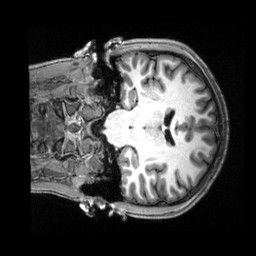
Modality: T1w
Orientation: coronal
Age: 20
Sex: female
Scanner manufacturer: siemens
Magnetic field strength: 3 T
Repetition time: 2.5 s
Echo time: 0.00222 s